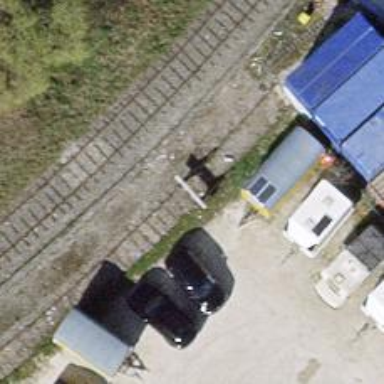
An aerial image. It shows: Railway buffer stop.